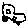
Label: car